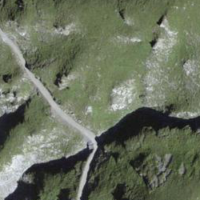
EUNIS habitat code: 26
Species observed at this site:
Aquila chrysaetos